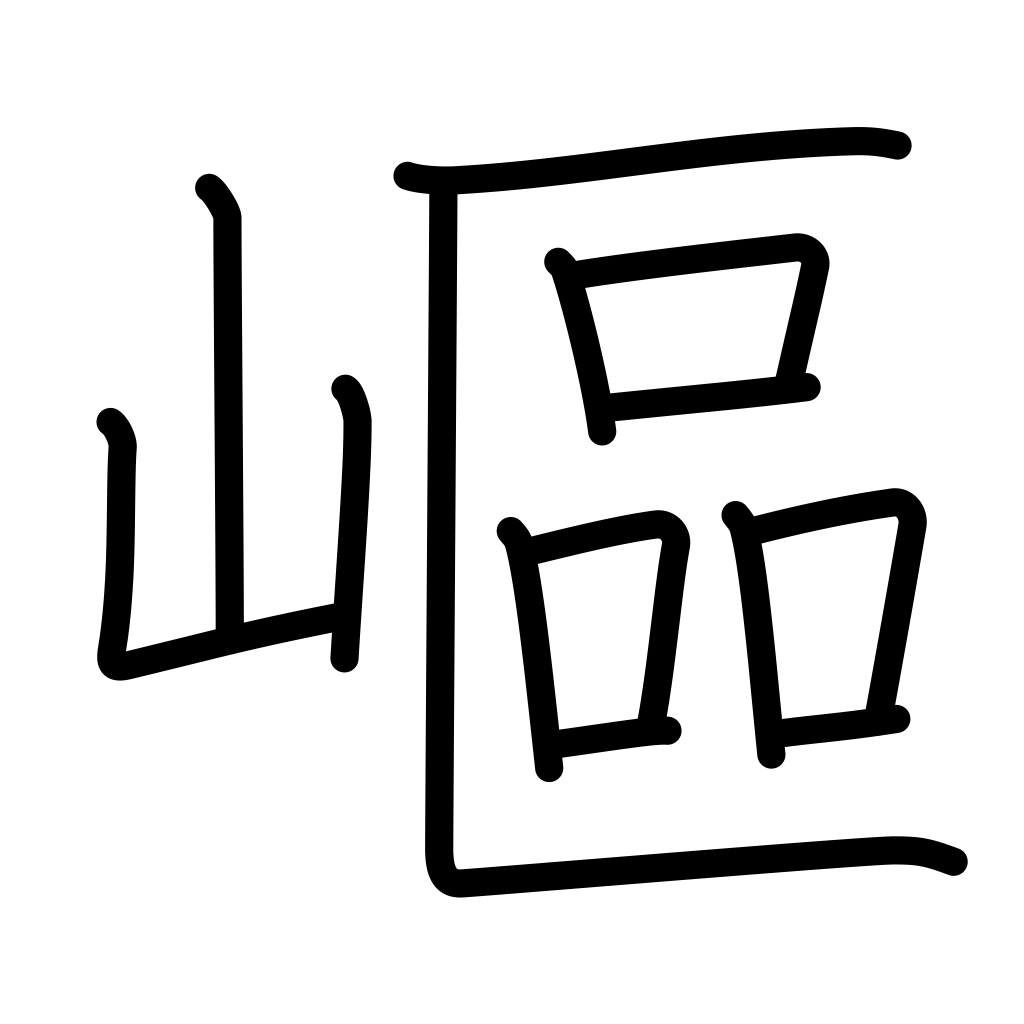
Meaning: steep